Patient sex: M
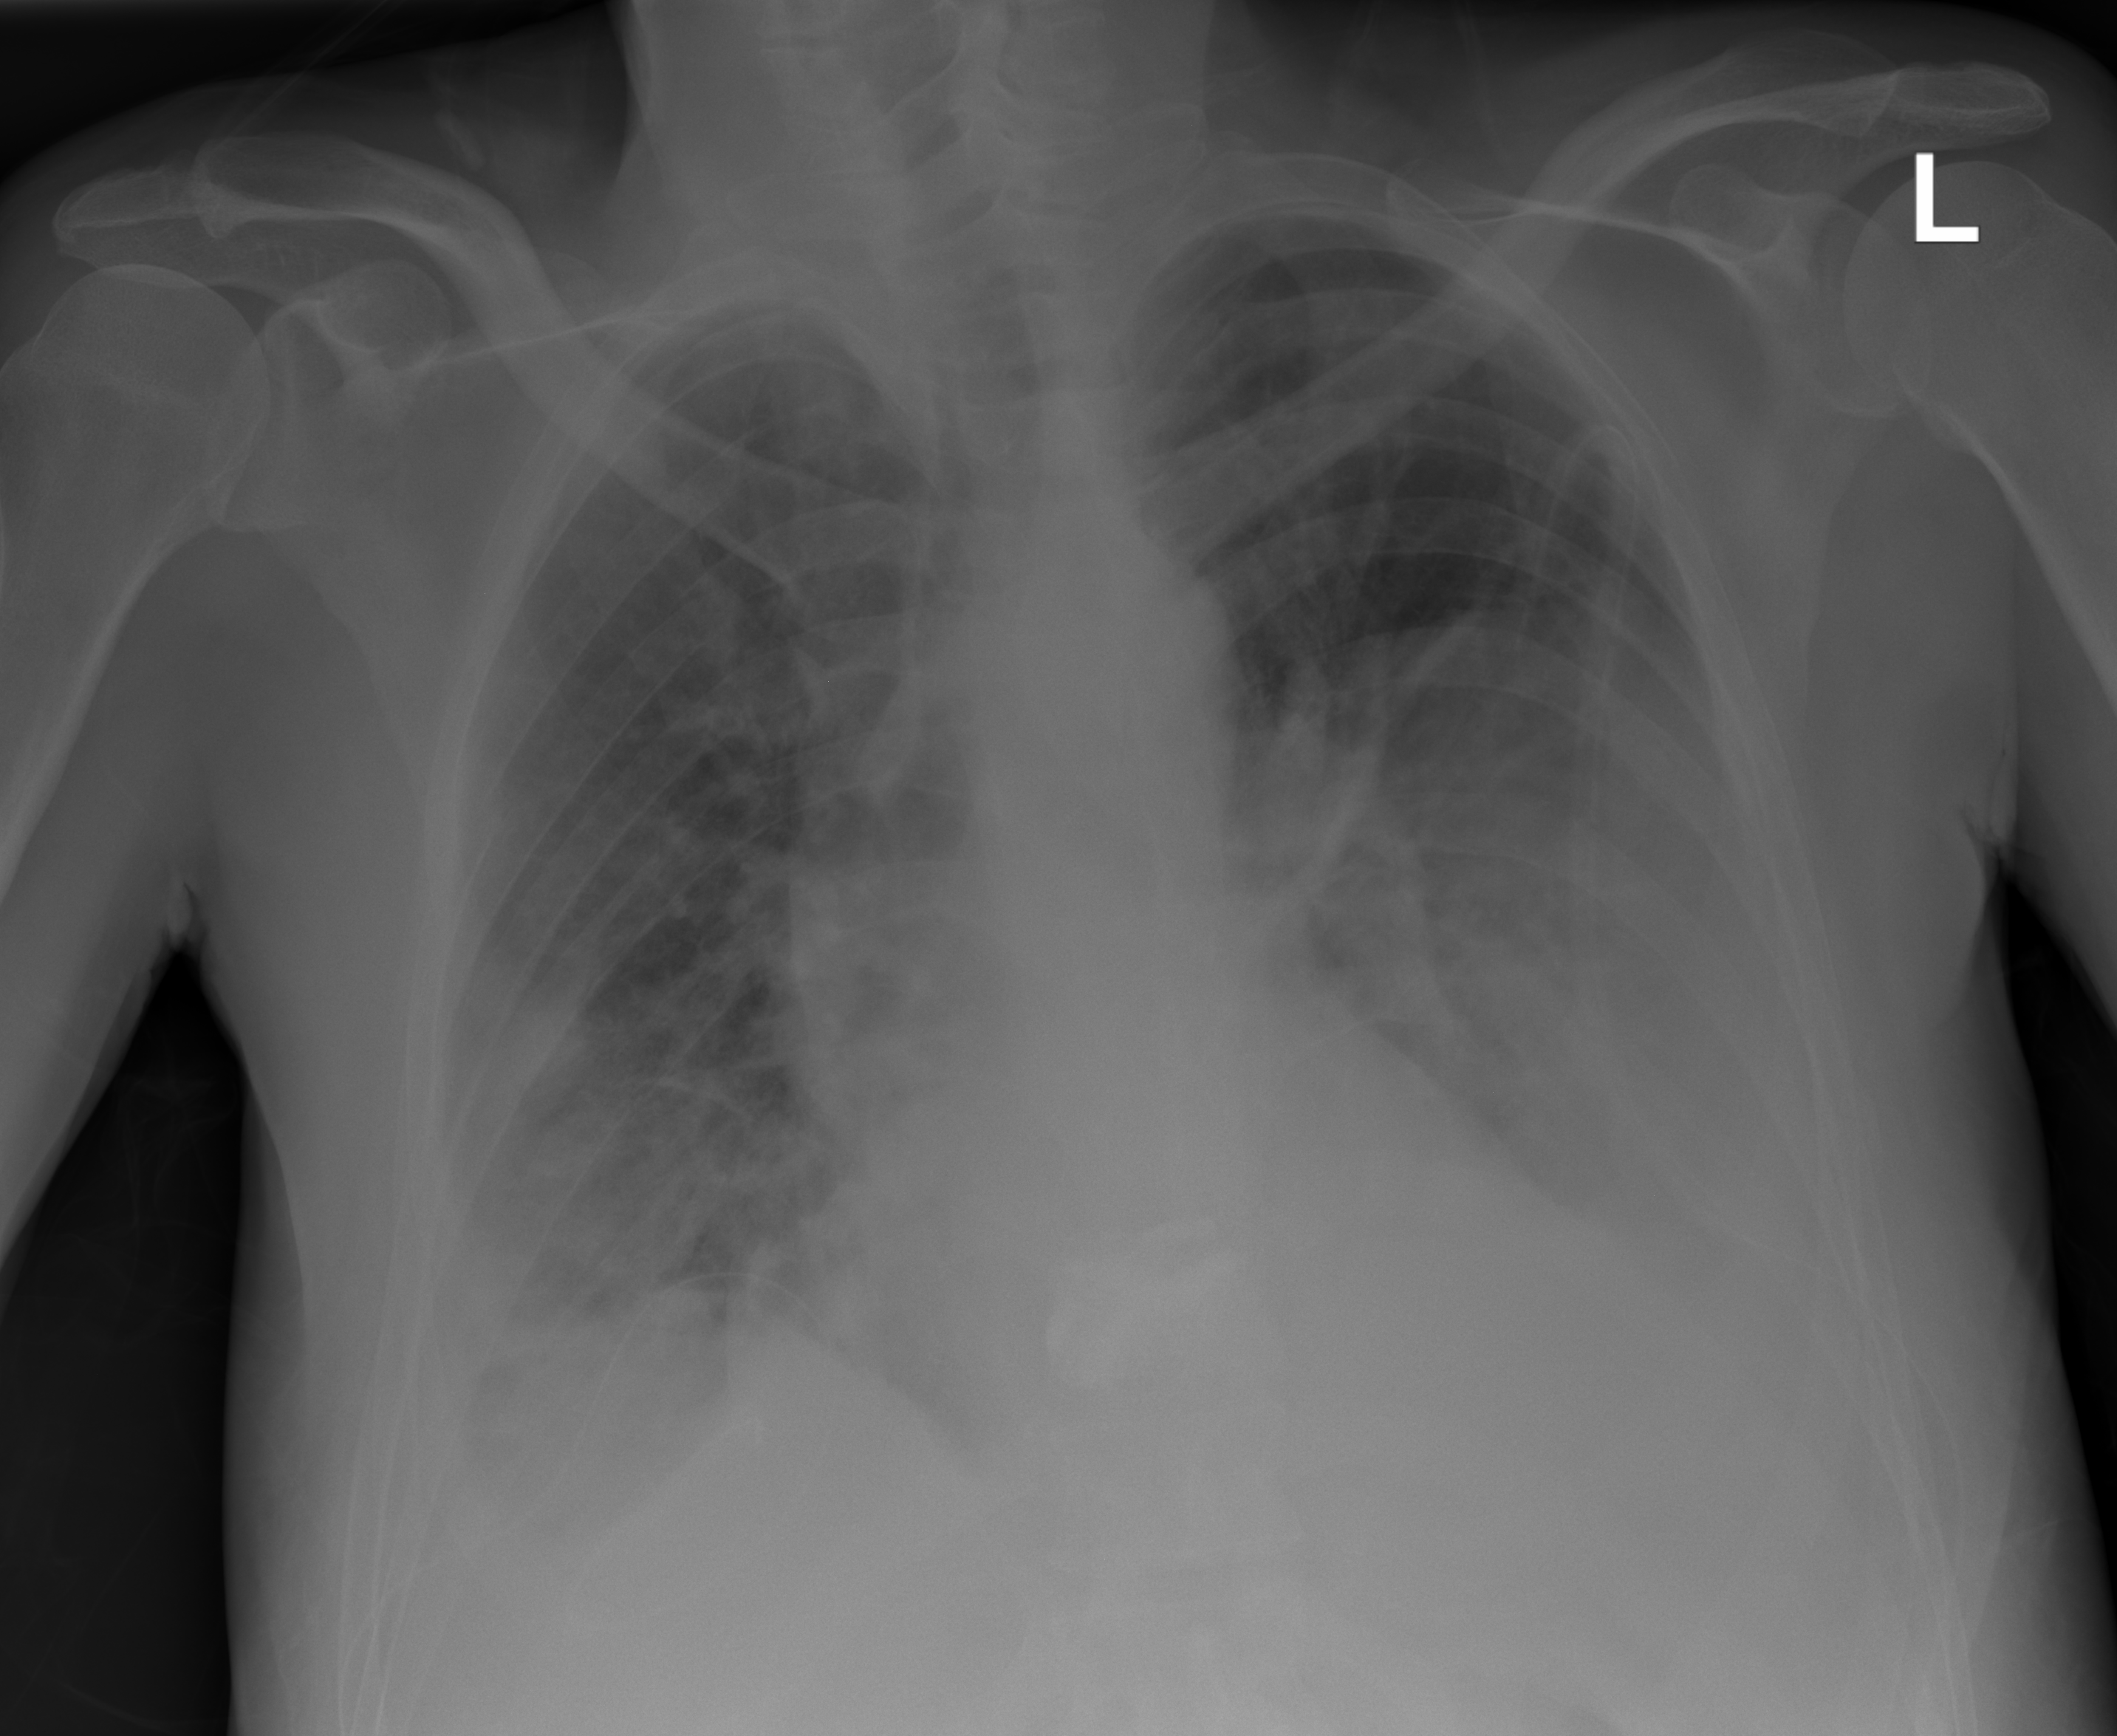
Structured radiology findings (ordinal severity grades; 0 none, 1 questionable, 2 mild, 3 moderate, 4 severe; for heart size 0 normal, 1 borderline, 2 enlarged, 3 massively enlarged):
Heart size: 1
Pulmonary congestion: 2
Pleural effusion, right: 2
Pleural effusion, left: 2
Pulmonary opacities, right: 3
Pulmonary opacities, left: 3
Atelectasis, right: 2
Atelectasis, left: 2